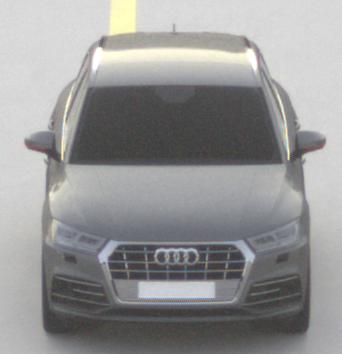
Make: Audi
Model: Q5 45 TFSI
Detailed model: Q5 (FY)
Model produced from: 2019/01
Model produced until: 2019/05
Doors: 5
Color: gray
Road condition: dry road
Daytime: sunrise or sunset
Contrast: low contrast